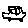
Label: car